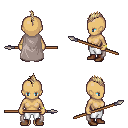
a pixel art fantasy rpg character, female body template, human, tanned skin, gray cape, white pants, white blonde mohawk hairstyle, bracelets, brown shoes, spear, four views (front, back, left, right), 2x2 character sprite sheet, small pixel art, hard edges, no anti-aliasing